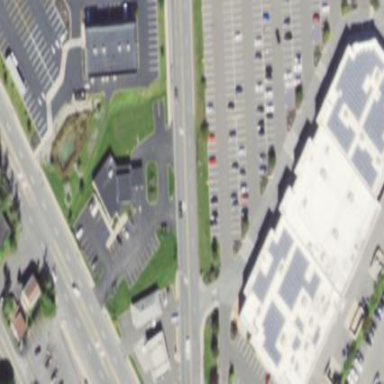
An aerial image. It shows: Mall building.